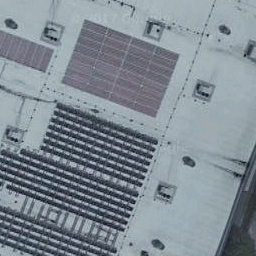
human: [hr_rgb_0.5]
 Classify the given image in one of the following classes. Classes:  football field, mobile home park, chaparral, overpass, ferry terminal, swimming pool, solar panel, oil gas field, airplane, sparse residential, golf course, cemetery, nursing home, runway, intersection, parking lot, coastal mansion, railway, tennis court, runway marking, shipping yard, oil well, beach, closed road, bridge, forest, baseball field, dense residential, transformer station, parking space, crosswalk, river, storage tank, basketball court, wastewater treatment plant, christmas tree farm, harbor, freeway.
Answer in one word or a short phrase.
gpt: solar panel